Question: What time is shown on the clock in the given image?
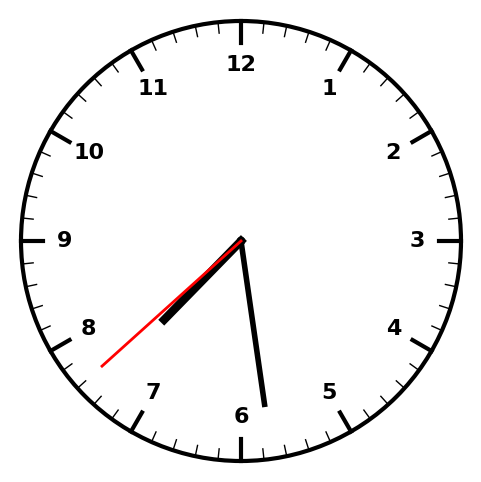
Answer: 07:28:38